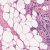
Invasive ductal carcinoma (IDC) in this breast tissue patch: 1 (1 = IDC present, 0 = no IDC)